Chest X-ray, PA view. Patient: 31 years old, sex F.
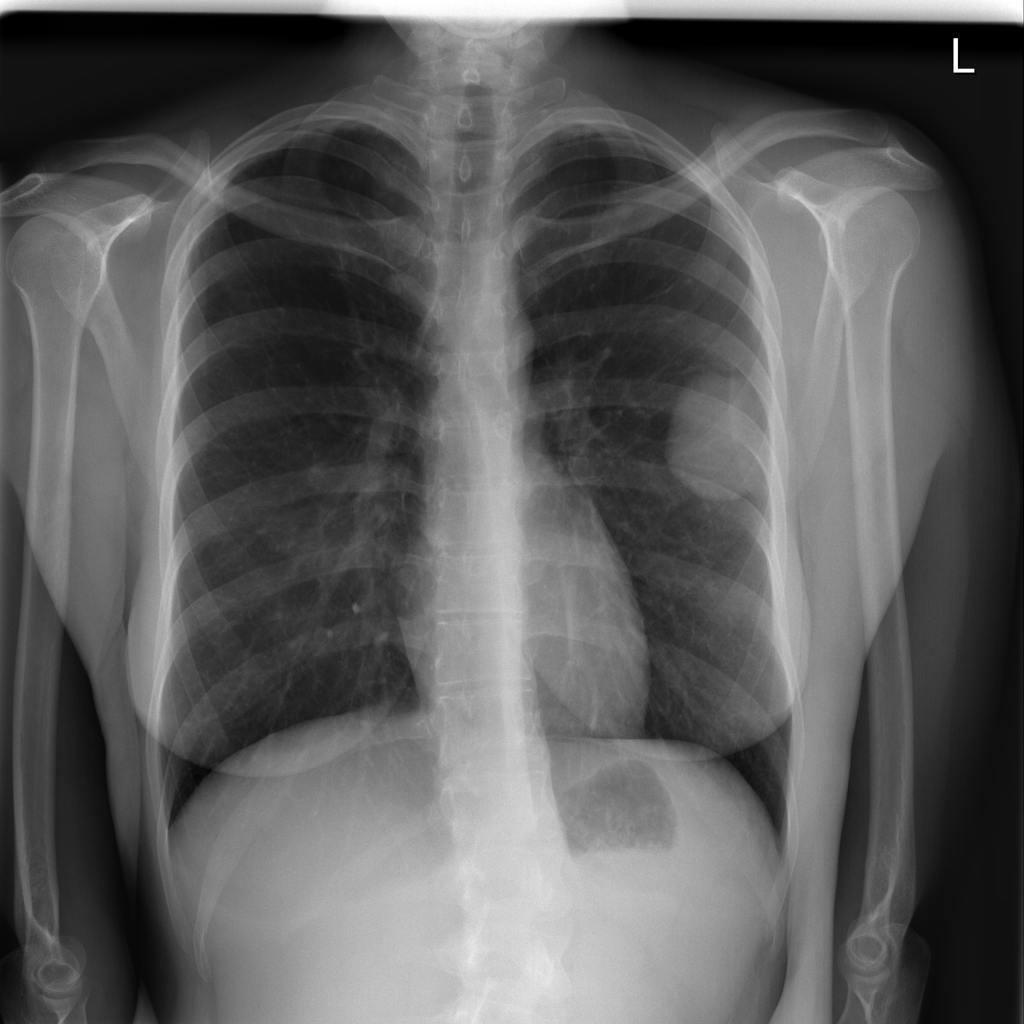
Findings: Infiltration, Mass, Nodule